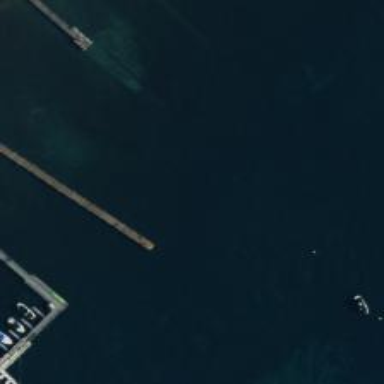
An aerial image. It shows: Man-made pier.